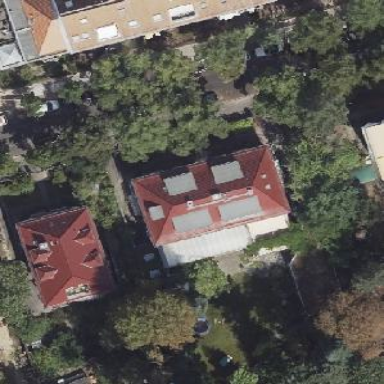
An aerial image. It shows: Detached building with hipped roof.